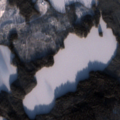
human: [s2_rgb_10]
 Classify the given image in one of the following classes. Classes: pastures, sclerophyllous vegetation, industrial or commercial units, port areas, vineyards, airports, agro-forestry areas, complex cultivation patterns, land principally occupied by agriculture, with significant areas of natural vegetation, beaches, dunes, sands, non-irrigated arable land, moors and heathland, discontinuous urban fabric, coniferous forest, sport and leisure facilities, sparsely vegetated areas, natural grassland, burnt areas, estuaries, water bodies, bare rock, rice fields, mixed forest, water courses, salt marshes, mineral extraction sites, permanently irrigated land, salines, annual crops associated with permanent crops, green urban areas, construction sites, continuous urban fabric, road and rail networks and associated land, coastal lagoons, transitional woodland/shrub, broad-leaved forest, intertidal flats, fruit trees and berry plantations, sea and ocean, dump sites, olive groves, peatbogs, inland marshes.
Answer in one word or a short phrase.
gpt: land principally occupied by agriculture, with significant areas of natural vegetation, coniferous forest, transitional woodland/shrub, water bodies